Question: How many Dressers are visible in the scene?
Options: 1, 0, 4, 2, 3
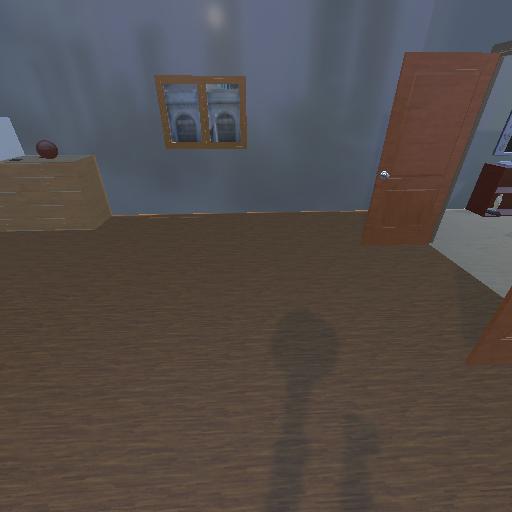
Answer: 1